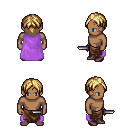
a pixel art fantasy rpg character, male body template, human, dark skin, lavender cape, robe skirt, blonde parted hairstyle, maroon shoes, dagger, four views (front, back, left, right), 2x2 character sprite sheet, small pixel art, hard edges, no anti-aliasing